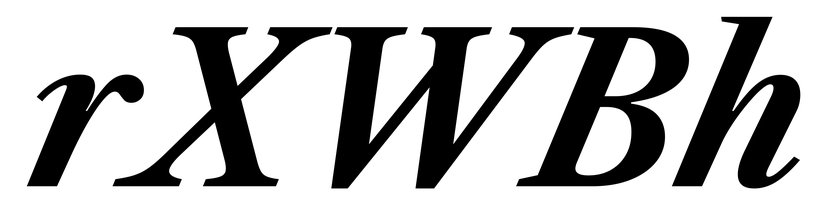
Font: LibreCaslonText-Italic_Bold_Italic